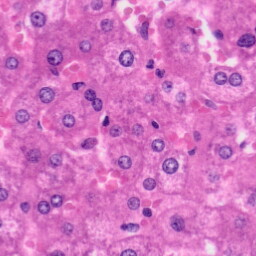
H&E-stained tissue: Liver